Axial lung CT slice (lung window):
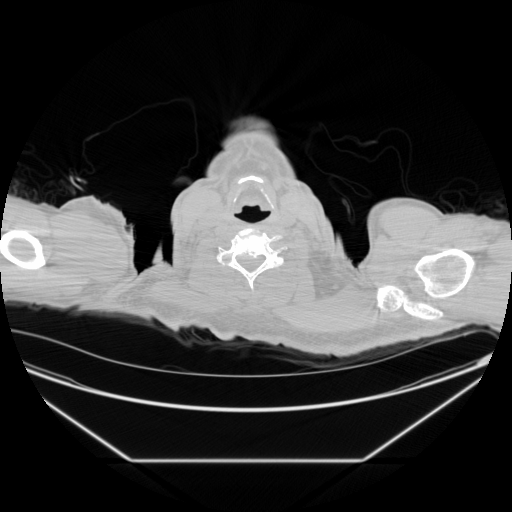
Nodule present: no